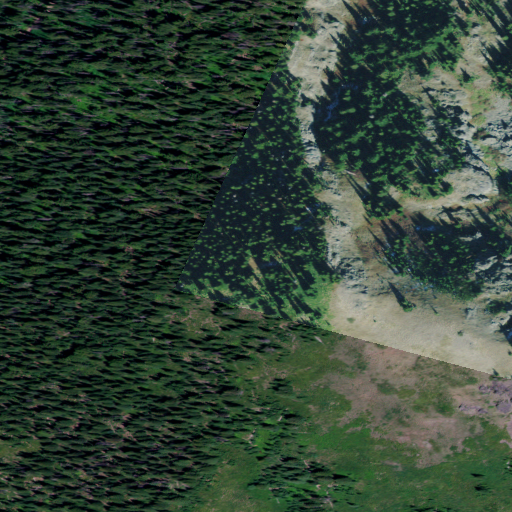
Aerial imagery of mountain in Idaho named Crittenden Peak containing evergreen forest and shrub